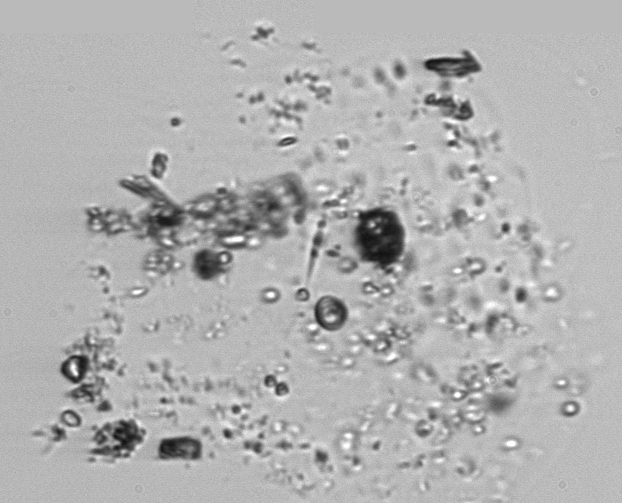
Label: Phaeocystis